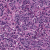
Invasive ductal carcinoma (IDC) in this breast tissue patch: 0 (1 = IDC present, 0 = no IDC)